Question: my code is the following
'''
onLoadCallback = new Runnable() {
@Override
public void run() {
pie = new PieChart(createTable(), pieOptions());
pie.addSelectHandler(createSelectHandler(pie));
vstack.addMember(pie);
barChart = new BarChart(createTable(), barOptions());
vstack.addMember(barChart);
}
};
VisualizationUtils.loadVisualizationApi(getView().getCallBack(), CoreChart.PACKAGE);
'''
I'm using SmartGWT and the stack mentioned there is a VStack, but the second graph renders on top of the first one, they only display properly after I resize the browser window manually.
Has someone experienced the same?
UPDATE: here is the image (didn't notice I could add one)

I believe is the fact that the images are loaded through the Runnable call, because as I mentioned before, once they are fully loaded you can resize the window and it fixes itself.
I'm not the only one using more than 2 graphs in one page I assume, how you guys make it work?
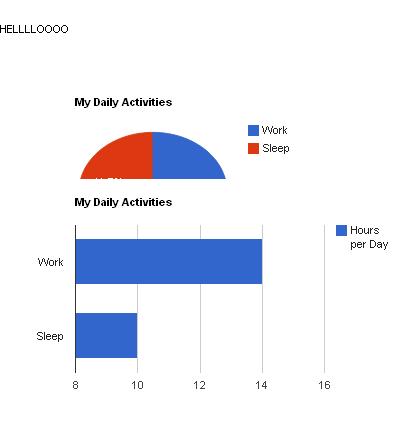
Answer: As to why this happens to SmartGWT I still have no answer, I added an spacer between graphs and the second graph overlaps over the spacer, it is like Runnable generated widgets are fully drawn when the Layouts arrange the items.
I had to use an HTMLPanel and assign each graph widget to a div, which defeats the purpose of SmartGWT and Layouts, but was the only way it worked